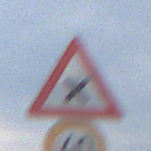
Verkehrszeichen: KreuzungOderEinmuendung
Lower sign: Geschwindigkeit40
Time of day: Midday
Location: Outdoor (RoadRail)
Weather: PartlyCloudy
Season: NotSpecified
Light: Natural